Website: crate-barrel
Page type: delivery-shipping
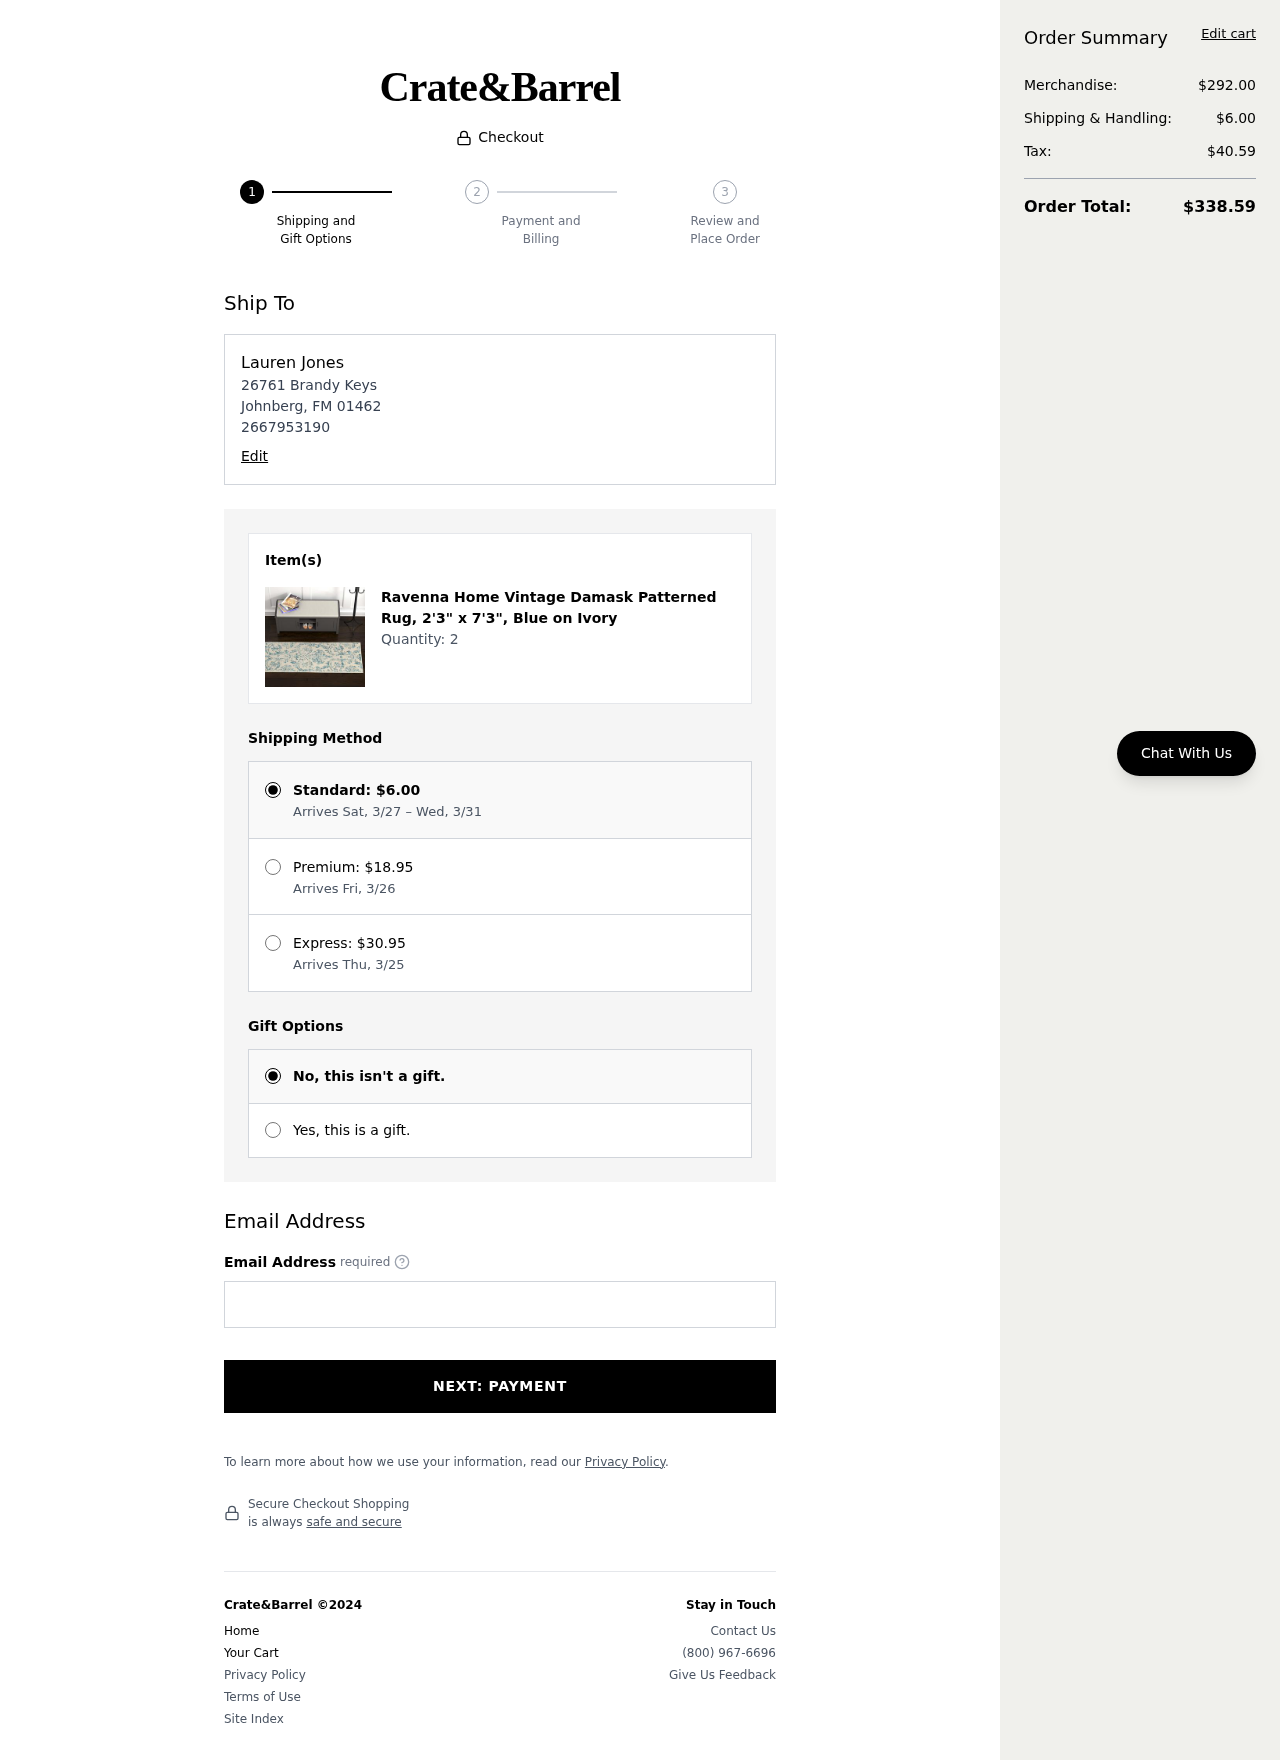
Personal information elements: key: PII_EMAIL
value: laurenjones@hotmail.com
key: PII_FULLNAME
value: Lauren Jones
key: PII_PHONE
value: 2667953190
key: PII_STREET
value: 26761 Brandy Keys
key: PII_CITY_STATE_ZIP
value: Johnberg, FM 01462
Product elements: key: PRODUCT1_NAME
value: Ravenna Home Vintage Damask Patterned Rug, 2'3" x 7'3", Blue on Ivory
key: PRODUCT1_QUANTITY
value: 2
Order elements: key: ORDER_SHIPPING_COST
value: $6.00
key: ORDER_SHIPPING_DATE
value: Arrives Sat, 3/27 – Wed, 3/31
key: ORDER_PREMIUM_SHIPPING
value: $18.95
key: ORDER_PREMIUM_DATE
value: Arrives Fri, 3/26
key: ORDER_EXPRESS_SHIPPING
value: $30.95
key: ORDER_EXPRESS_DATE
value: Arrives Thu, 3/25
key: ORDER_SUBTOTAL
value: $292.00
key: ORDER_TAX
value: $40.59
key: ORDER_TOTAL
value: $338.59